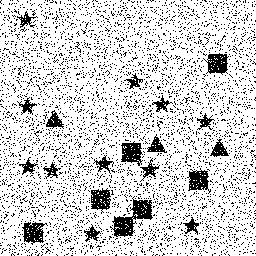
Squares: 7
Triangles: 3
Stars: 11
Total shapes: 21